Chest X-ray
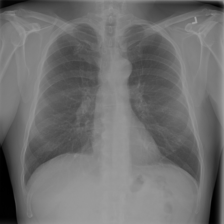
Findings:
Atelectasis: negative
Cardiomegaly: negative
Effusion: negative
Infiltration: negative
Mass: negative
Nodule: negative
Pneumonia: negative
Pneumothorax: negative
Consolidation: negative
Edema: negative
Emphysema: negative
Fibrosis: negative
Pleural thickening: negative
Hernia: negative